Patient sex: M
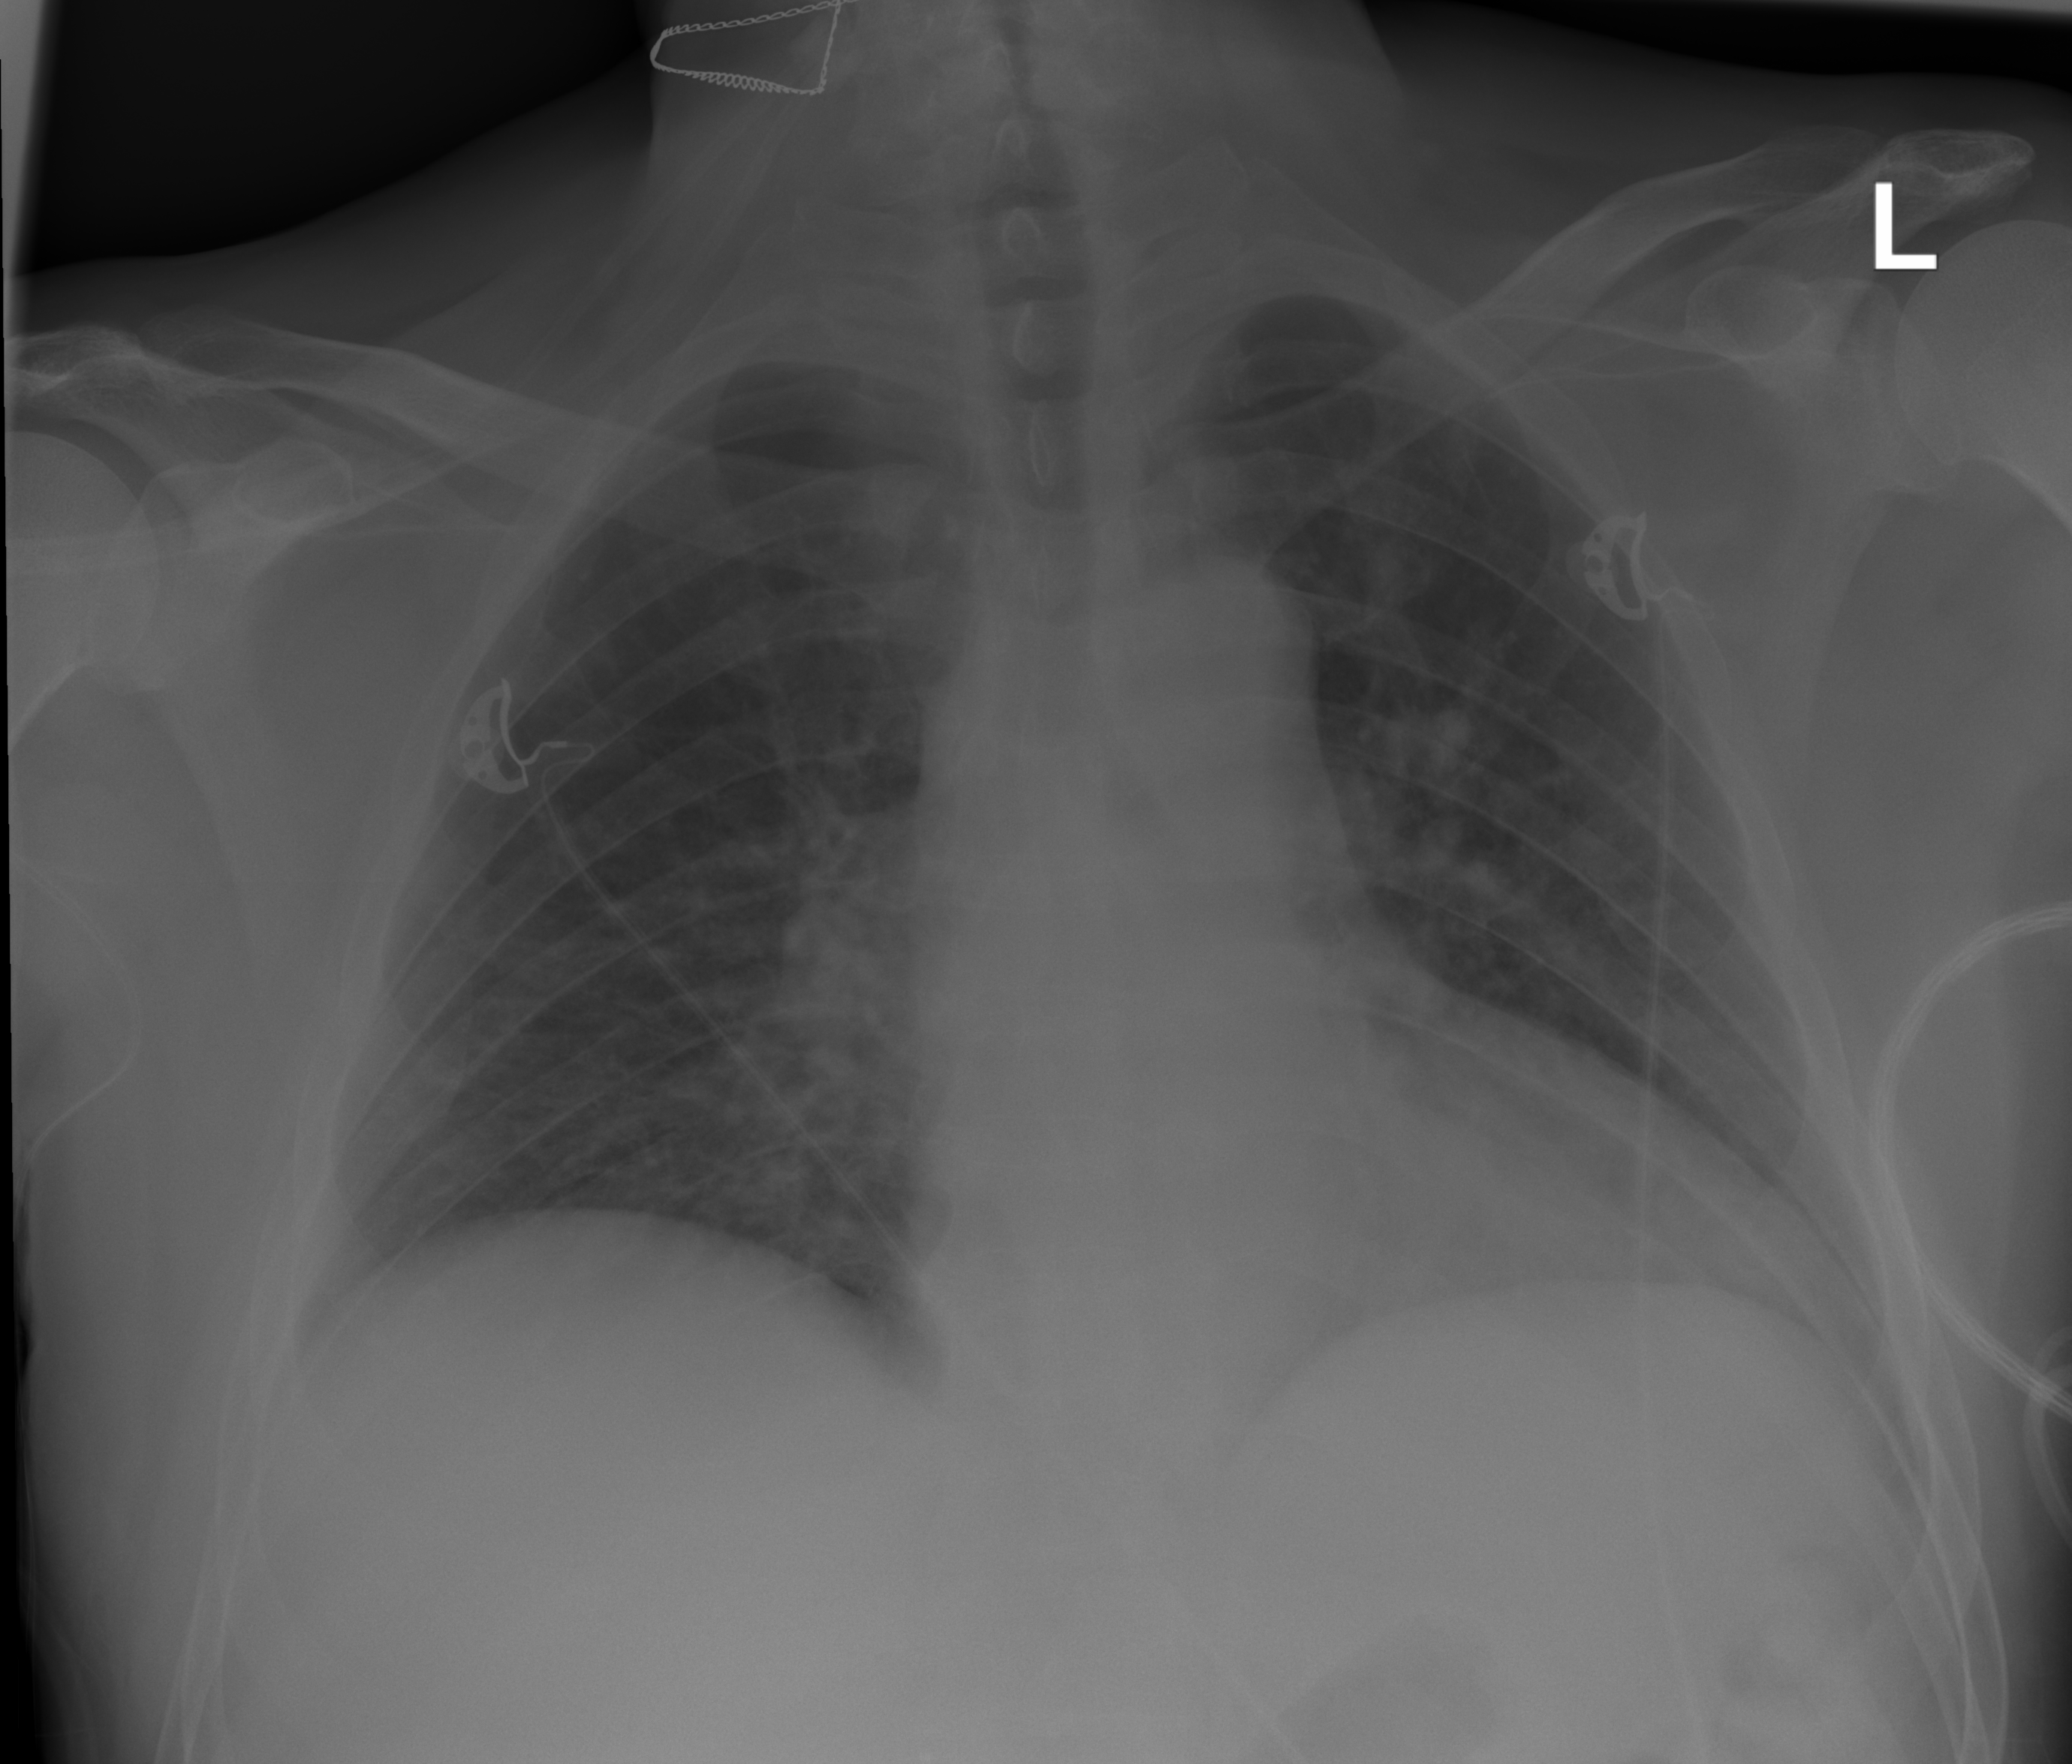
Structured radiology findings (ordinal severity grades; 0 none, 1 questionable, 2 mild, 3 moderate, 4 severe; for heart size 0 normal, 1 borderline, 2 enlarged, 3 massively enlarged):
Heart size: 2
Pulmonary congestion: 0
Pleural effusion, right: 0
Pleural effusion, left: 0
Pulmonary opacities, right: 2
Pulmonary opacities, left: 0
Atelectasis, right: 0
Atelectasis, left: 0